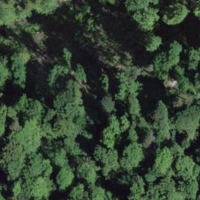
EUNIS habitat code: 41
Species observed at this site:
Lonicera acuminata